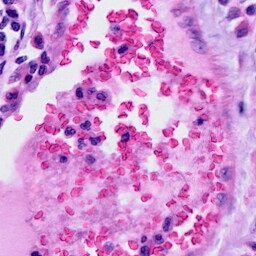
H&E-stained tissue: Cervix